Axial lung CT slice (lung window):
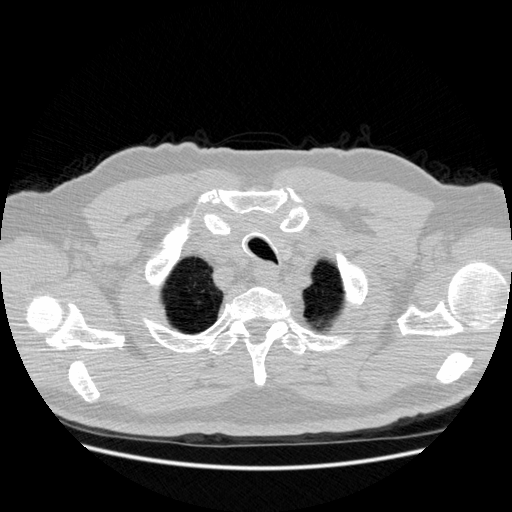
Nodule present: no